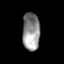
Tissue: prostate
Cell type: T cells
Senescence score: 0.3234
Nuclear area (px): 640
Mean DAPI intensity: 145.2